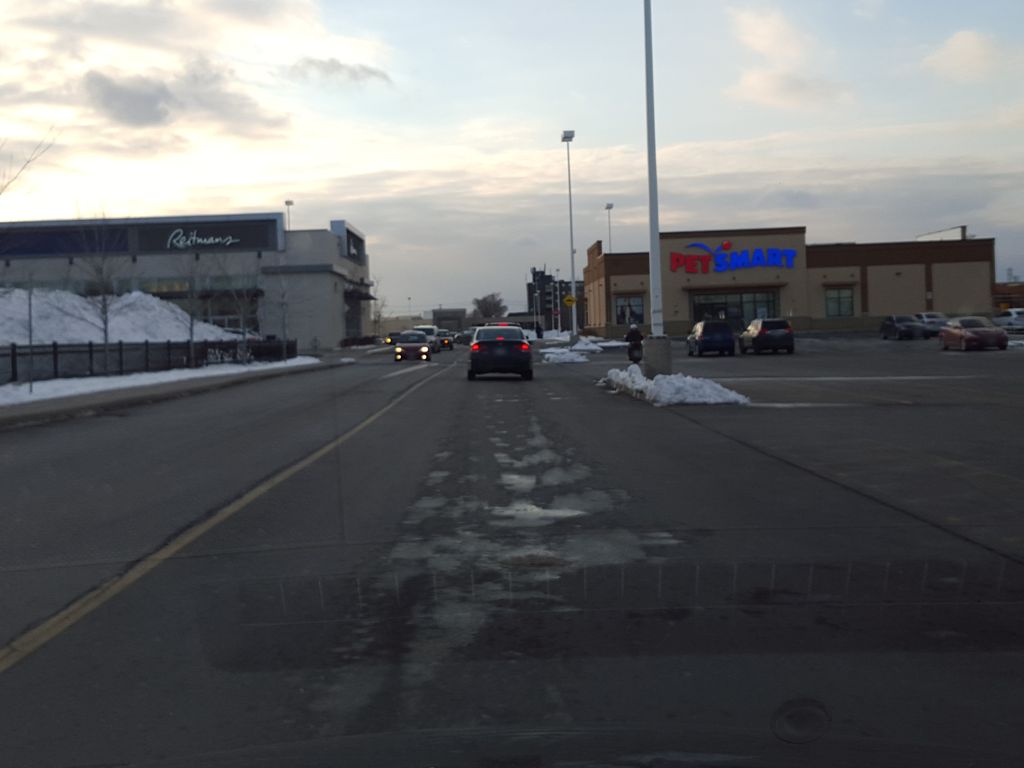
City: hamilton